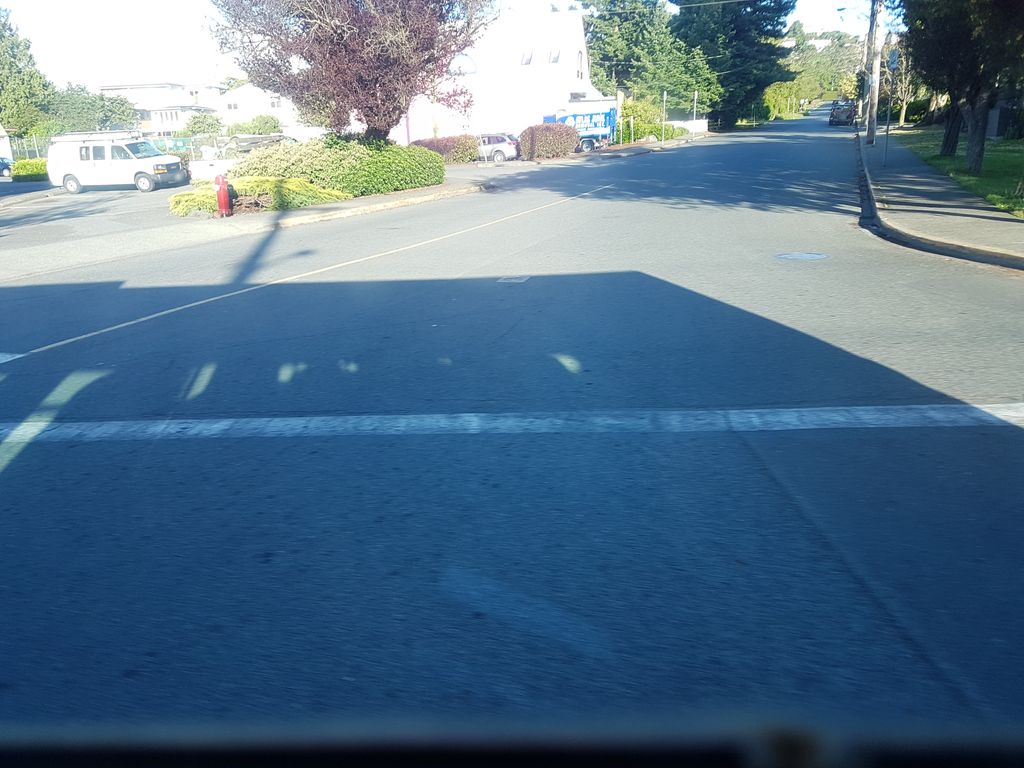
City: victoria